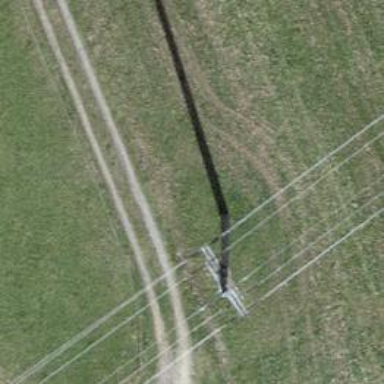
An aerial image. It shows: Power line in the image.